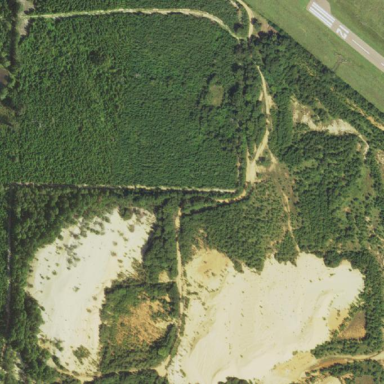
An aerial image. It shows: Quarry used for mining aggregate resources.